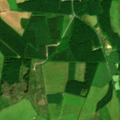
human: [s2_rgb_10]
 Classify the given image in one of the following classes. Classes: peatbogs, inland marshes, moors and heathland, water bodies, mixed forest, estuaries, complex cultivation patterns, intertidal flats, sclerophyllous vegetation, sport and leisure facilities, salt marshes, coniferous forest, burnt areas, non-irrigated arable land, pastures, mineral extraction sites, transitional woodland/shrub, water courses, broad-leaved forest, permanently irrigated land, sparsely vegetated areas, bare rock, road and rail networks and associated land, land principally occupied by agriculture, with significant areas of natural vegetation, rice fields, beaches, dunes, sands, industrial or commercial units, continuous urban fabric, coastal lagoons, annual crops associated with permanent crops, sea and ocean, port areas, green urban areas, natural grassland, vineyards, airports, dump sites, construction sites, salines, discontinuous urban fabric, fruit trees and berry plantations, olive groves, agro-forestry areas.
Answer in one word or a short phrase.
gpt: pastures, land principally occupied by agriculture, with significant areas of natural vegetation, coniferous forest